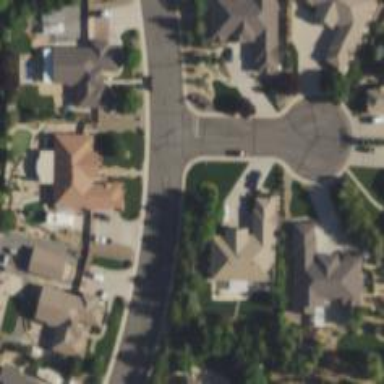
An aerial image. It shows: Residential road with asphalt surface and separate sidewalk.